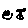
Label: smiley face